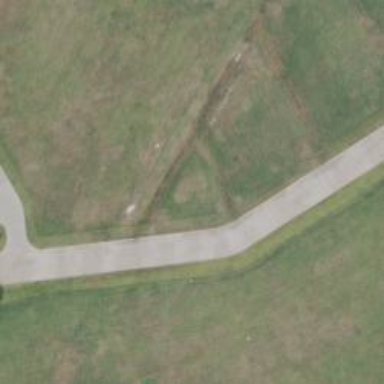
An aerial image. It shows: Turning loop on the road.